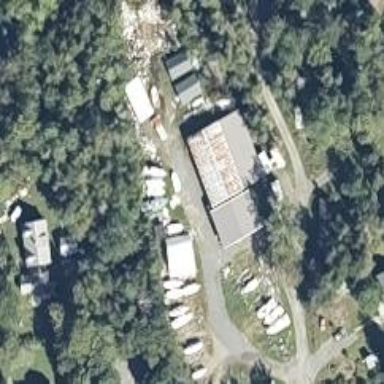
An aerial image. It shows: Boatyard located near waterway.